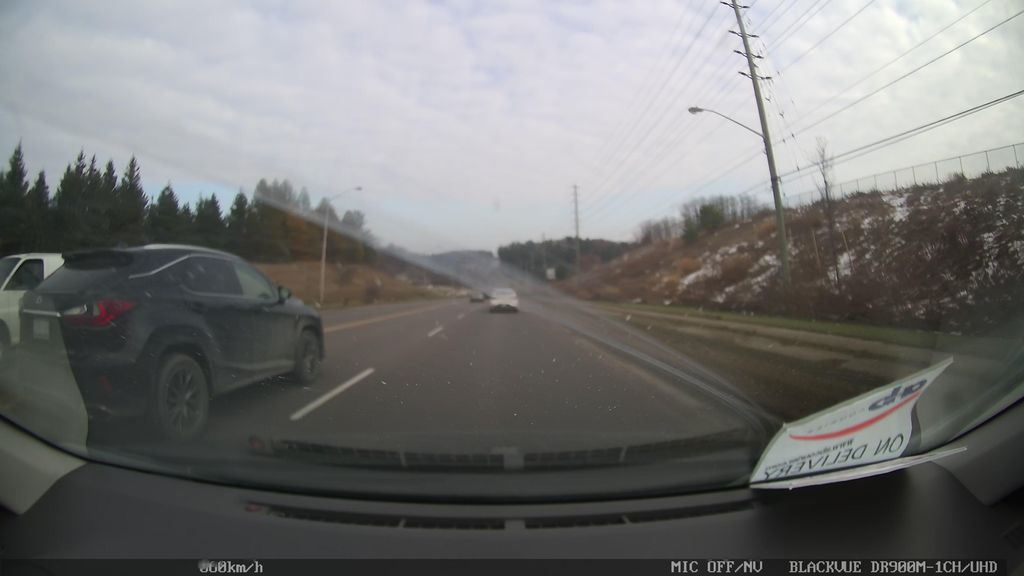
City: toronto